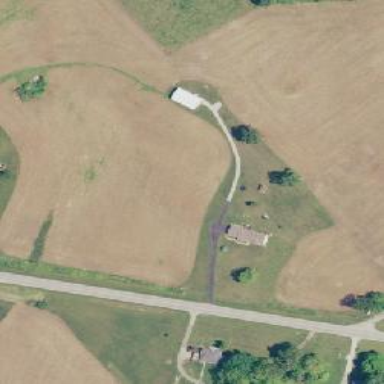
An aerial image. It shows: Driveway.